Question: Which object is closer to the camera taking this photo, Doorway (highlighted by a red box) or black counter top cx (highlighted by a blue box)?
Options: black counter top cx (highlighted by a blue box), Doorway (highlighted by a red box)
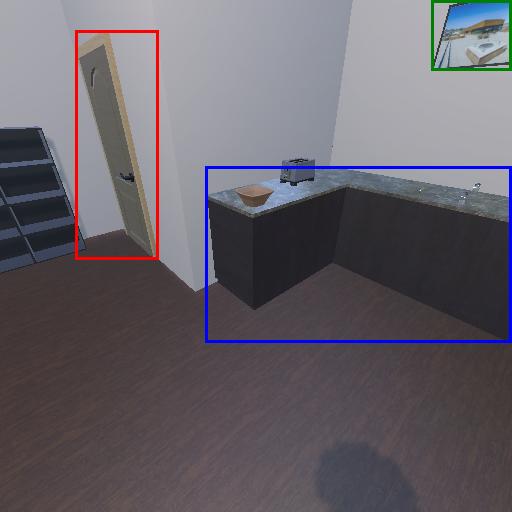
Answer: black counter top cx (highlighted by a blue box)